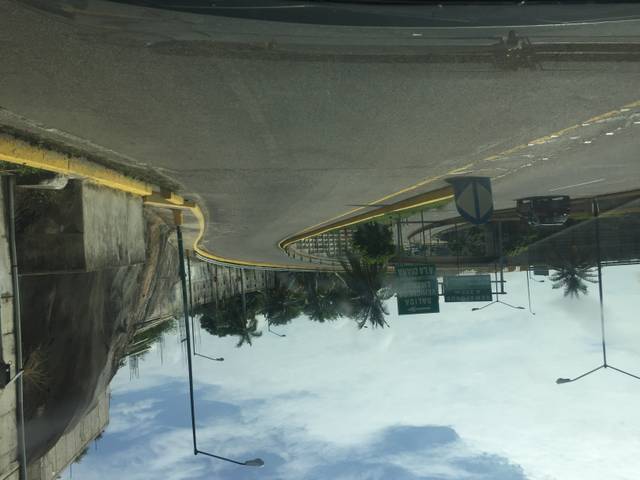
Region: Mexico
Coordinates: 16.872, -99.869